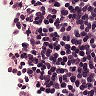
Metastatic tissue present: no